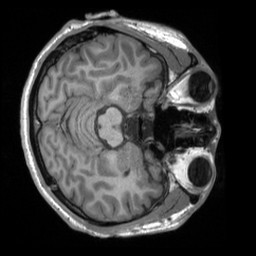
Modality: T1w
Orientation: axial
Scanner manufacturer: siemens
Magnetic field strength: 3 T
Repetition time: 2 s
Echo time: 0.0023 s